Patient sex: M
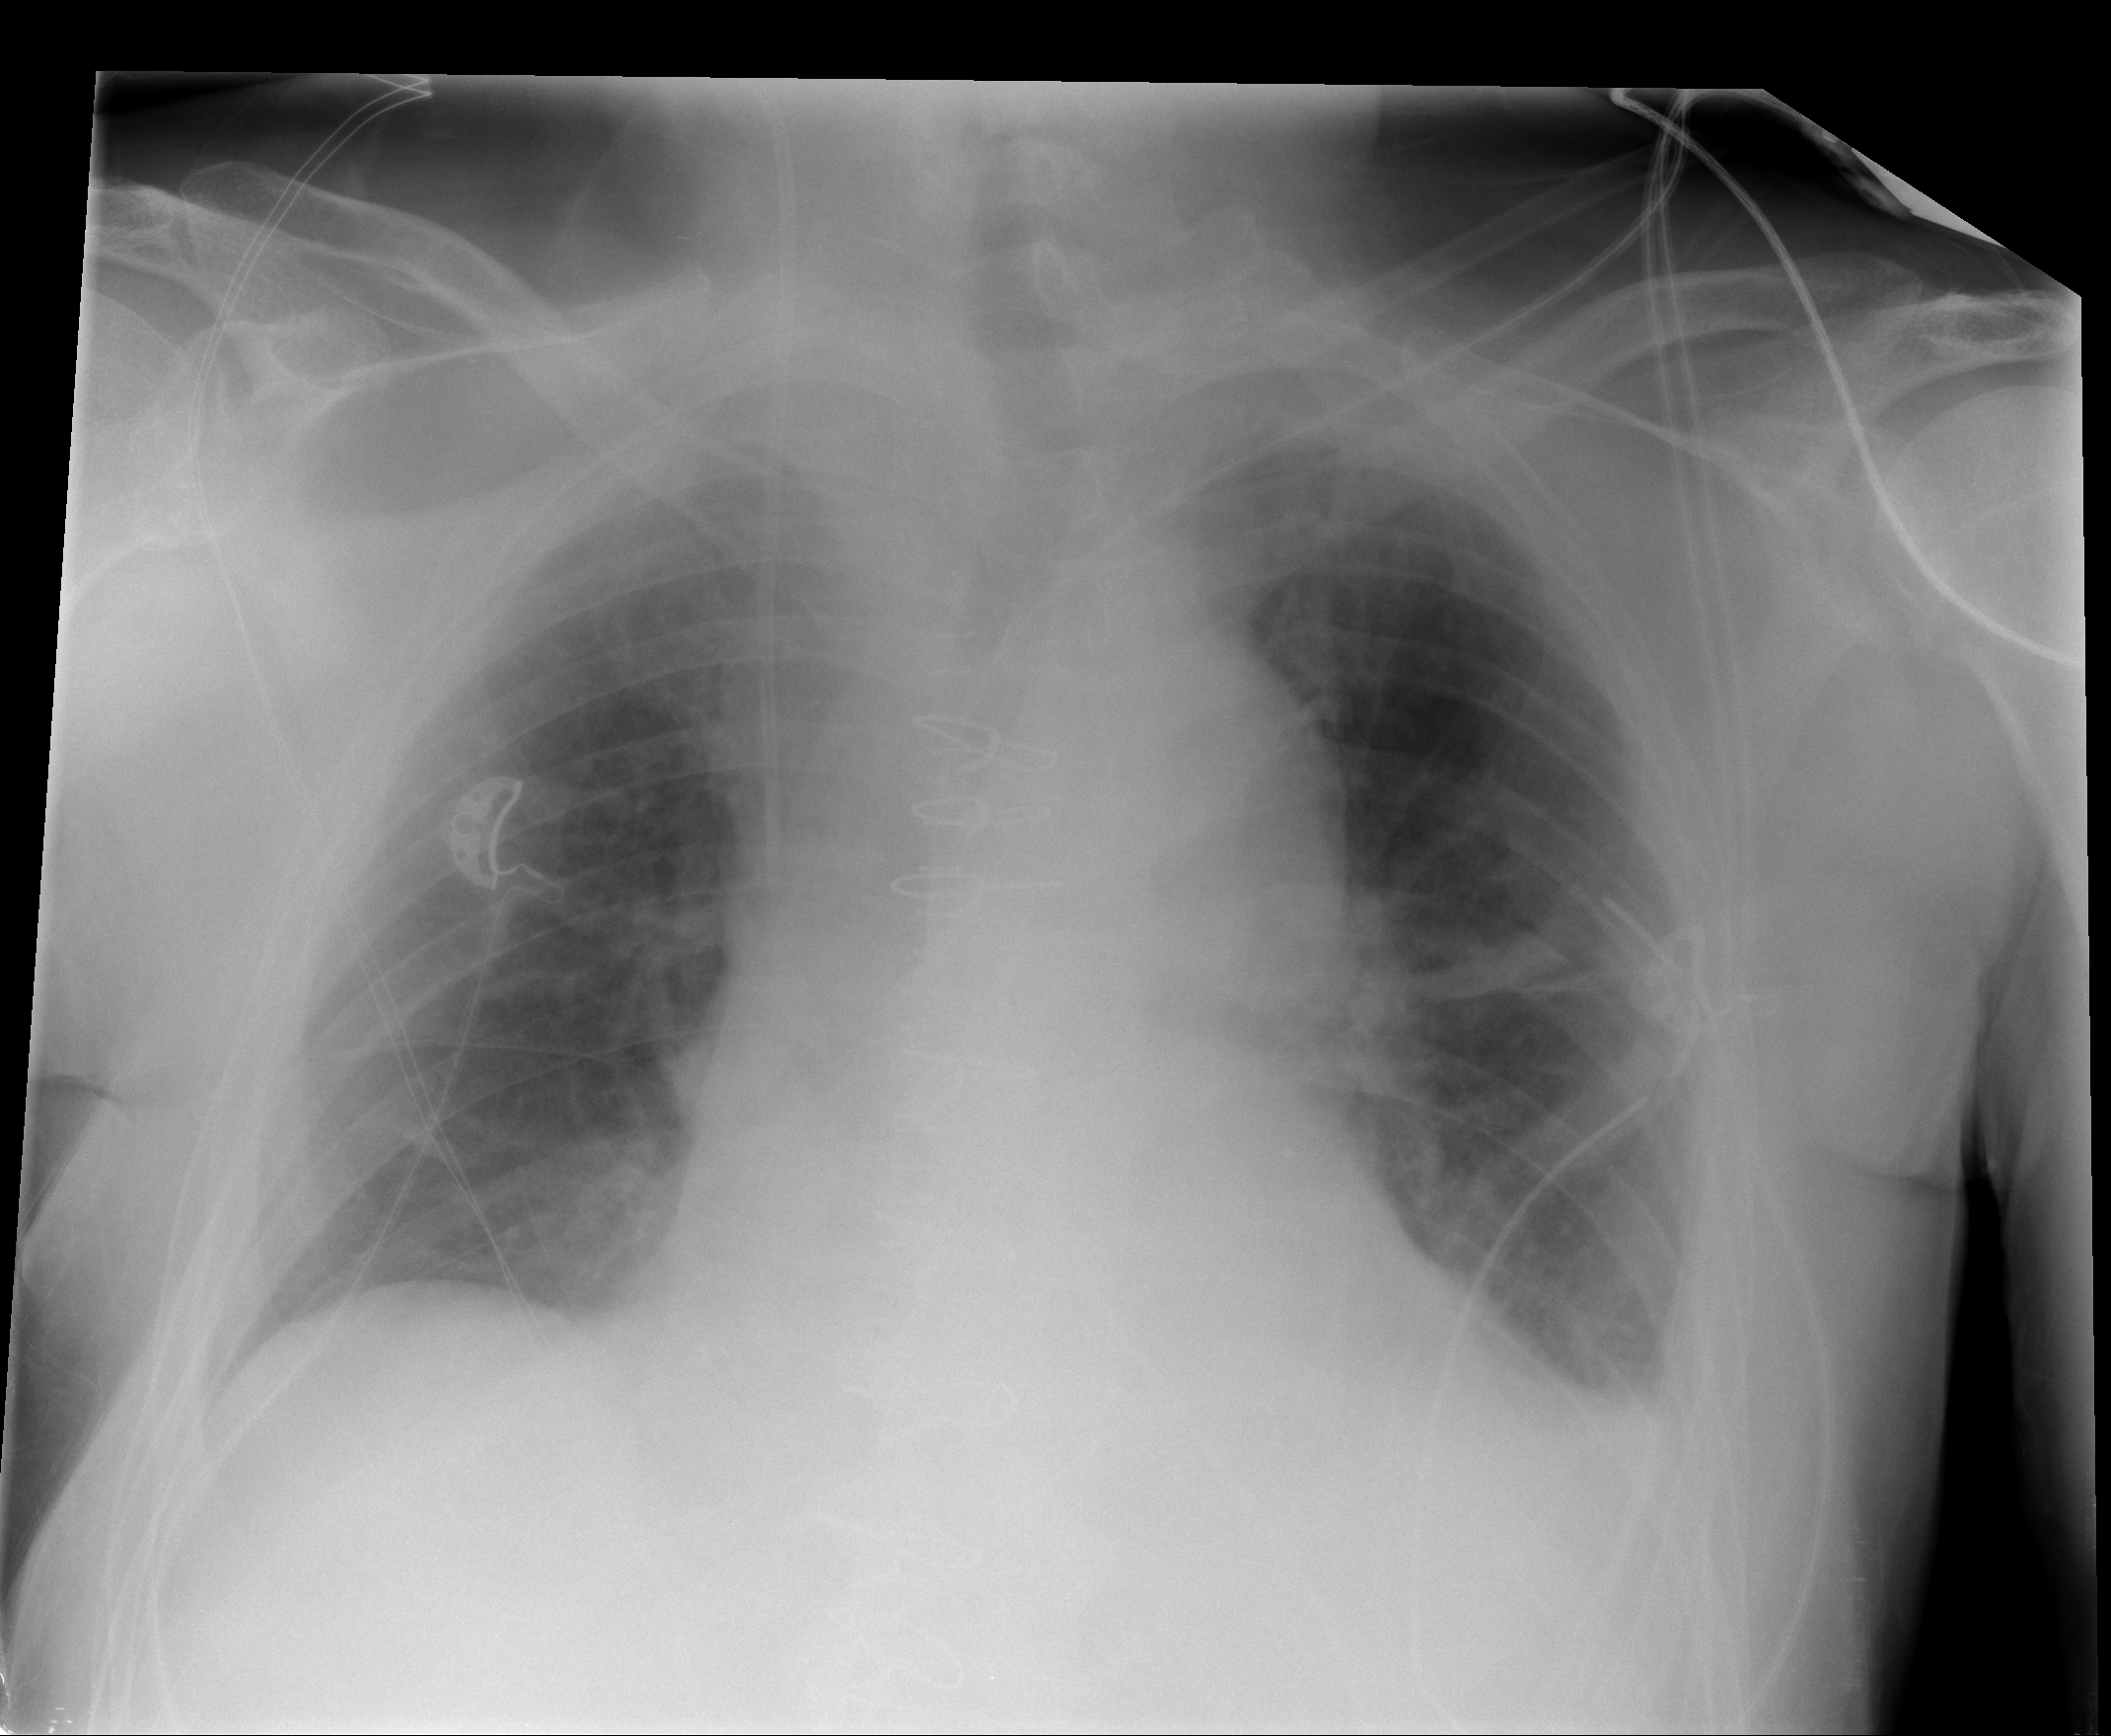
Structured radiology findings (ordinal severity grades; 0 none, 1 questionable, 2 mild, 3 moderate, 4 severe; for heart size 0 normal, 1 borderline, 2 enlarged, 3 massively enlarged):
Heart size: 0
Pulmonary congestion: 1
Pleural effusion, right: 0
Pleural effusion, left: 1
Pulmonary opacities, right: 0
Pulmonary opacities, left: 0
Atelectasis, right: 2
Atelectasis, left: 1